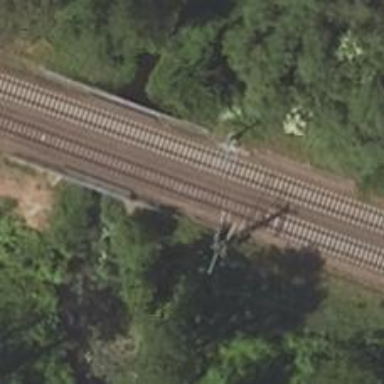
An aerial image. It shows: Railway bridge with electrified contact lines.